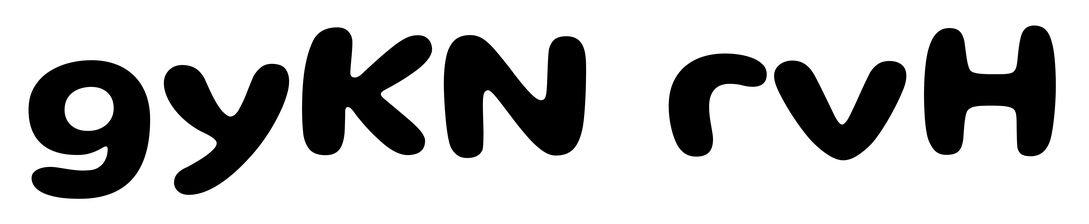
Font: Gluten_SemiBold